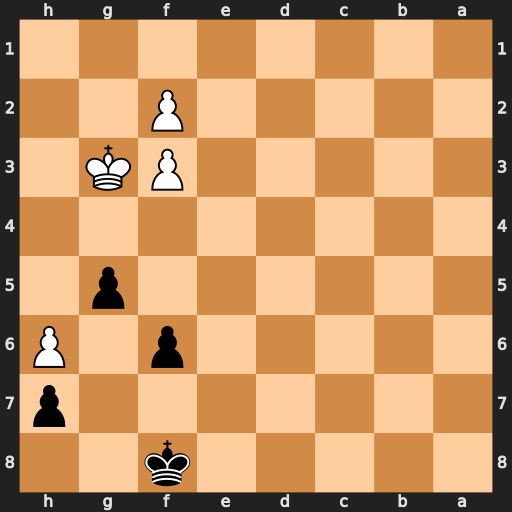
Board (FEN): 5k2/7p/5p1P/6p1/8/5PK1/5P2/8
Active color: b
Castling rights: -
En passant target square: -
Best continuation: Kf7 f4 Kg6 fxg5 Kxg5